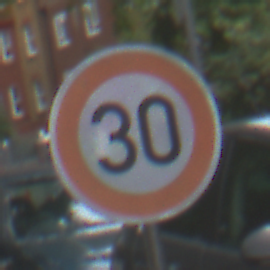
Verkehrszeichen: Geschwindigkeit30
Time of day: MorningAfternoon
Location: Outdoor (Urban)
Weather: Overcast
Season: NotSpecified
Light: Natural